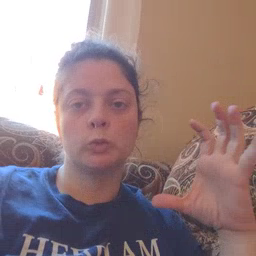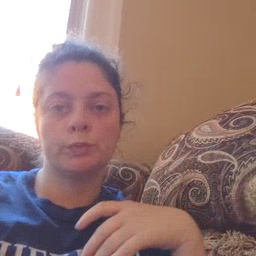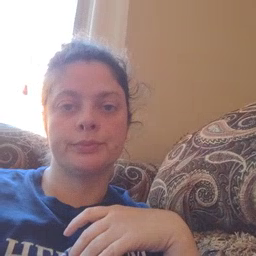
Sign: balloon